Field crop: maize
Growth stage: 2
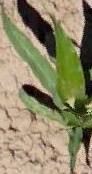
Species: maize